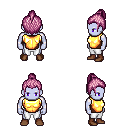
a pixel art fantasy rpg character, male body template, dark elf, purple skin, gold chest armor, white pants, pink short topknot hairstyle, brown shoes, four views (front, back, left, right), 2x2 character sprite sheet, small pixel art, hard edges, no anti-aliasing